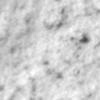
Label: no_change